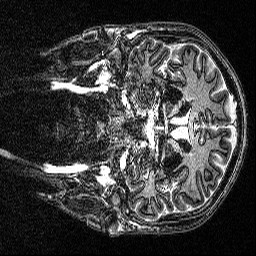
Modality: MP2RAGE
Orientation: coronal
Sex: male
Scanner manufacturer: siemens
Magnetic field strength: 3 T
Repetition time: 5 s
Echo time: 0.00292 s